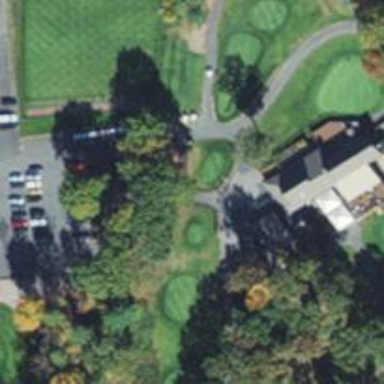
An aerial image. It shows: Service road used as golf cart path.